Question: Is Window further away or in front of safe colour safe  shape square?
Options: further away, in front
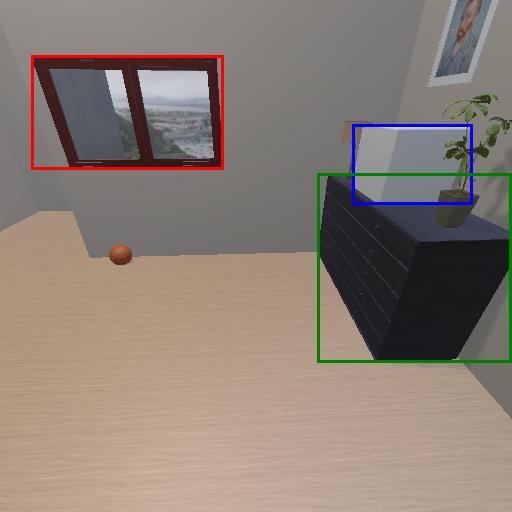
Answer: further away